Question: I have a dataset that exports with a single column including personnel IDs and job IDs.
I want to use Power Query separate Person_ID into one column and Job_ID into another column. People are associated with the job that appears closest above them. Job IDs are a 6-character text string, Person IDs are 9 character. The same Job_ID can apply to multiple people, but Person_ID is unique (only one job per person, multiple people for some jobs).
Example data structure:

Hope someone's got something!
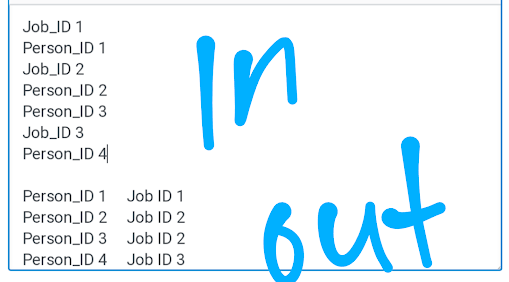
Answer: Step by step
Highlight input data
Data...From Table/Range... do not check [] my table has headers
Add Column...Custom Column... using column name Custom, with formula
'''
Text.Length([Column1])
'''
Add Column...Custom Column... using column name Custom.1, with formula
'''
if [Custom]=6 then [Column1] else null
'''
Click on Custom.1 column, right click and do fill...down...
Use arrow next to Custom column and uncheck [] 6 leaving just [x]11
Click column Custom, right click and choose remove columns
file...close and load
Code produced:
'''
let Source = Excel.CurrentWorkbook(){[Name="Table1"]}[Content],
#"Added Custom" = Table.AddColumn(Source, "Custom", each Text.Length([Column1])),
#"Added Custom1" = Table.AddColumn(#"Added Custom", "Custom.1", each if [Custom]=6 then [Column1] else null),
#"Filled Down" = Table.FillDown(#"Added Custom1",{"Custom.1"}),
#"Filtered Rows" = Table.SelectRows(#"Filled Down", each ([Custom] =11)),
#"Removed Columns" = Table.RemoveColumns(#"Filtered Rows",{"Custom"})
in #"Removed Columns"
'''